Question: I have a sample app from exoguru which contains cardview each card consists of an image and corresponding text .Now how to display that image and text in another activity on clicking that particular card?
Here is the screenshot
Here is the ViewHolder which contains the onclick for the cardview
'''
class ViewHolder extends RecyclerView.ViewHolder{
public ImageView imgThumbnail;
public TextView tvNature;
public TextView tvDesNature;
public ViewHolder(View itemView) {
super(itemView);
imgThumbnail = (ImageView)itemView.findViewById(R.id.img_thumbnail);
tvNature = (TextView)itemView.findViewById(R.id.tv_nature);
tvDesNature = (TextView)itemView.findViewById(R.id.tv_des_nature);
itemView.setOnClickListener(new View.OnClickListener() {
@Override
public void onClick(View v) {
v.getContext().startActivity(new Intent(v.getContext(),FullInfo.class));
}
});
}
}
'''
This is the layout of the activity in which the image and text should be displayed
'''
<RelativeLayout xmlns:android="http://schemas.android.com/apk/res/android"
xmlns:tools="http://schemas.android.com/tools" android:layout_width="match_parent"
android:layout_height="match_parent" android:paddingLeft="@dimen/activity_horizontal_margin"
android:paddingRight="@dimen/activity_horizontal_margin"
android:paddingTop="@dimen/activity_vertical_margin"
android:paddingBottom="@dimen/activity_vertical_margin"
tools:context="exoguru.lists.com.naturepics.FullInfo"
style="@style/Base.TextAppearance.AppCompat.Headline">
<ImageView
android:id="@+id/iv_card"
android:layout_width="match_parent"
android:layout_height="140dp" />
<TextView
android:id="@+id/tv_card_title"
android:layout_below="@+id/iv_card"
android:text="@string/hello_world" android:layout_width="wrap_content"
android:layout_height="wrap_content"
android:textStyle="bold"
android:textSize="@dimen/abc_text_size_headline_material" />
<TextView
android:id="@+id/tv_card"
android:layout_below="@+id/tv_card_title"
android:text="@string/hello_world" android:layout_width="wrap_content"
android:layout_height="wrap_content" />
'''
These are the items from cardview
'''
imgThumbnail = (ImageView)itemView.findViewById(R.id.img_thumbnail); //The image
tvNature = (TextView)itemView.findViewById(R.id.tv_nature); //The Title
tvDesNature = (TextView)itemView.findViewById(R.id.tv_des_nature); //The Text
'''
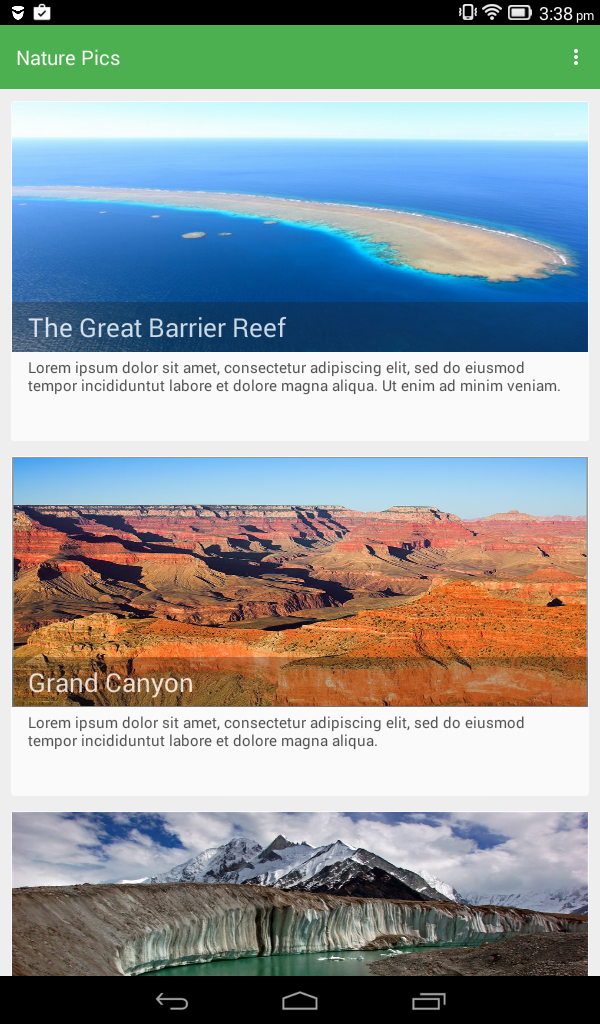
Answer: You should pass the image url/id/.. on the Intent.
'''
Intent intent = new Intent(getBaseContext(), SignoutActivity.class);
intent.putExtra("imageinfo", imageUrl);
startActivity(intent)
'''
And on the destination activity
'''
Bundle bundle = getIntent().getExtras();
String url = bundle.getString("imageinfo");
'''